Question: My site was probably hacked. I am finding script.js from bigcatsolutions.com in my page. It triggers a popup of an affiliate program. The script isn't on the page by default and I want to know how can I find where it was injected. The script sometimes injects other ad sites.
In chrome I see this:

The injected script code:
'''
function addEvent(obj, eventName, func) {
if (obj.attachEvent) {
obj.attachEvent("on" + eventName, func);
} else if (obj.addEventListener) {
obj.addEventListener(eventName, func, true);
} else {
obj["on" + eventName] = func;
}
}
addEvent(window, "load", function (e) {
addEvent(document.body, "click", function (e) {
if (document.cookie.indexOf("booknow") == -1) {
params = 'width=800';
params += ', height=600';
params += ', top=50, left=50,scrollbars=yes';
var w = window.open("http://booknowhalong.com/discount-news", 'window', params).blur();
document.cookie = "booknow";
window.focus();
}
});
})
'''
My site is moved from my hosting company to Amazon EC2 Windows 2013 Server and still have the issues, so it means that the code still resides on the server somewhere. My site was build using ASP.ENT / C#.
Things I did:
-
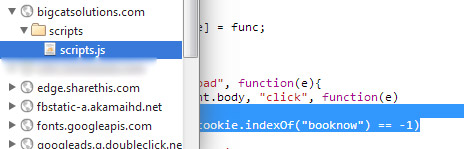
Answer: Have you checked the IIS logs to see if they are hitting a specific page and injecting it there?
Do you load any data from a database? You could check in the tables and see if anything out of the ordinary appears there.
It is unlikely that the .aspx pages have actually been physically modified and even more unlikely that the DLL have been as .aspx.cs files are compiled in to your BIN folder as DLL's. The more likely scenario is that you have an unsecure page that a malicious site is injecting its script into. The other possible attack vector is that you have had malicious code via SQL injection and are loading it each time.